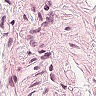
Metastatic tissue present: no